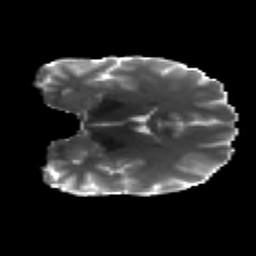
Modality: T2w
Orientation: coronal
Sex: male
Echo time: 0.114 s